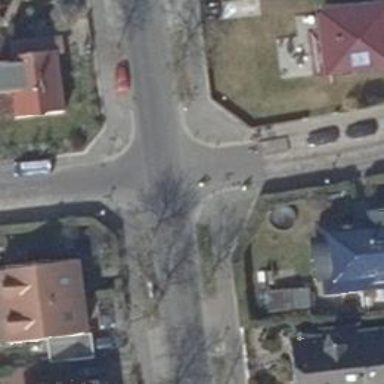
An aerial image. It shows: Unmarked crossing on the road.